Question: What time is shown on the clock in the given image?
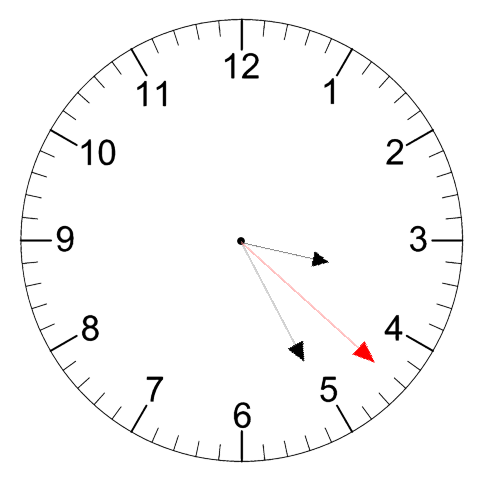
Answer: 03:25:22